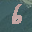
Label: 6